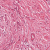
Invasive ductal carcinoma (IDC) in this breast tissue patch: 1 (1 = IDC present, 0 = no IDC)